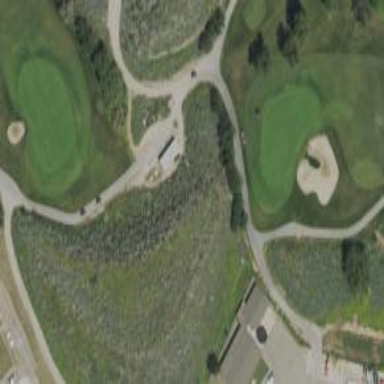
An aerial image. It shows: Service road designated as golf cart path.